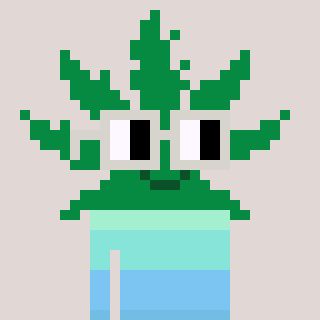
a pixel art character with square light gray glasses, a weed-shaped head and a gold-colored body on a warm background